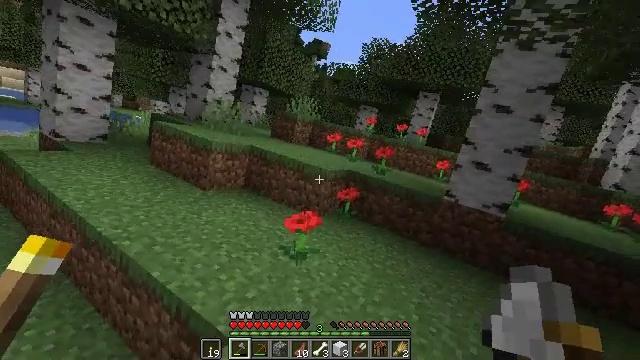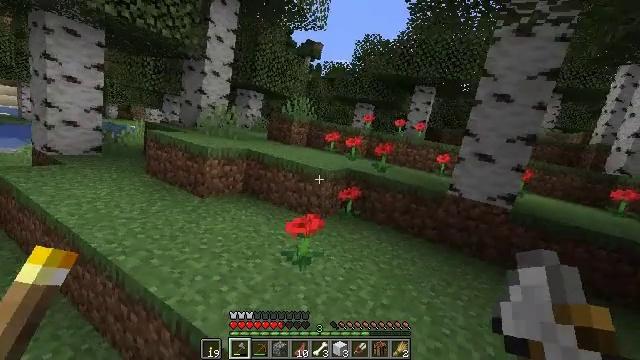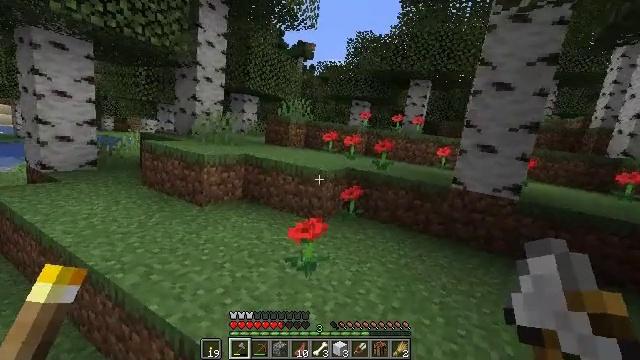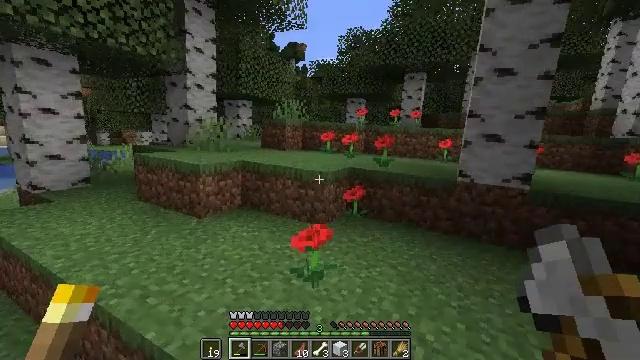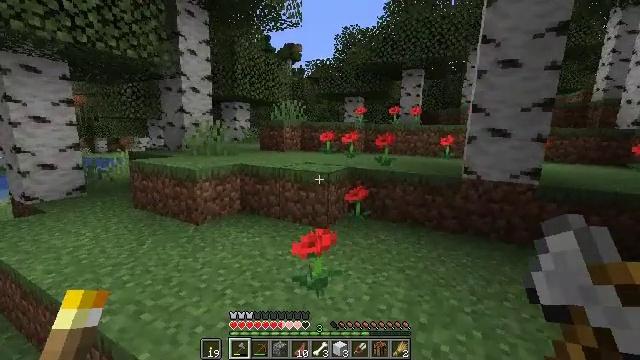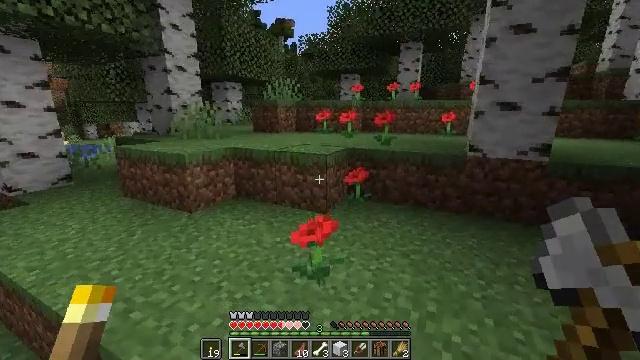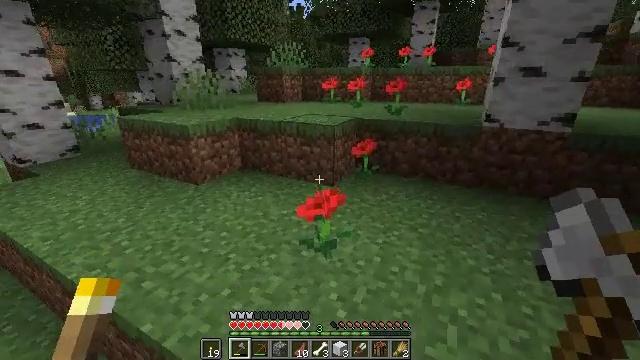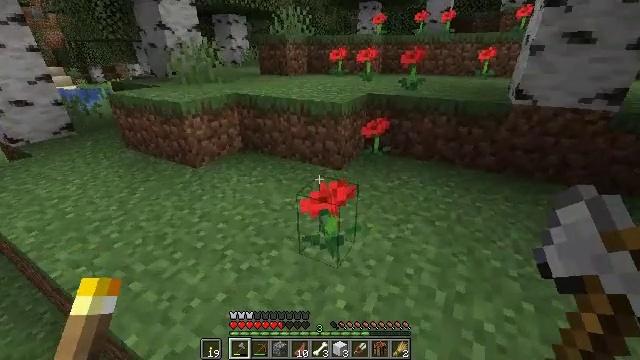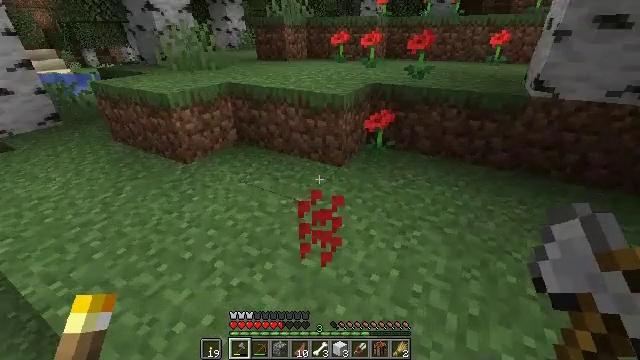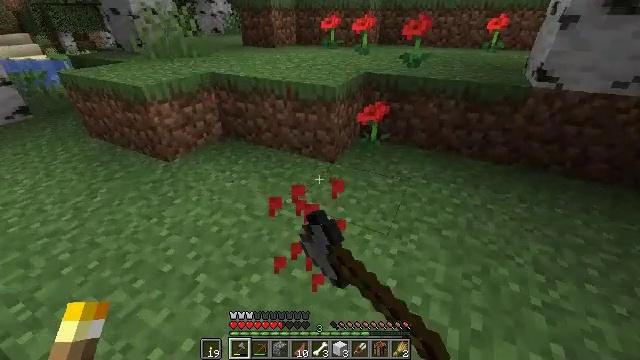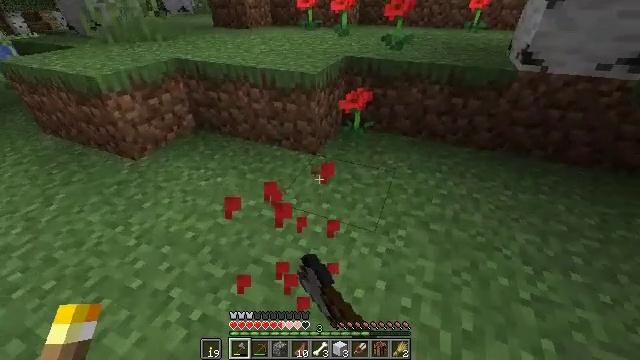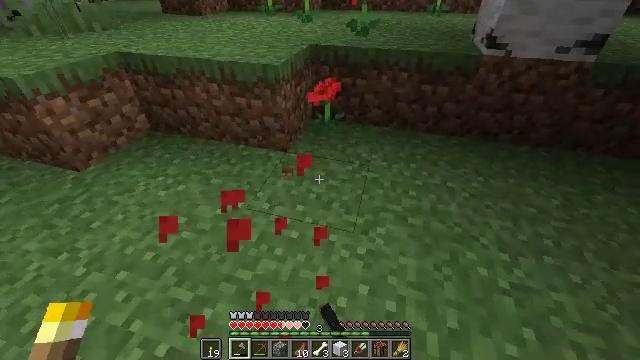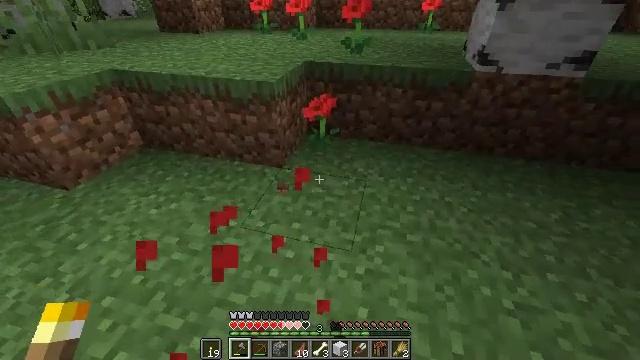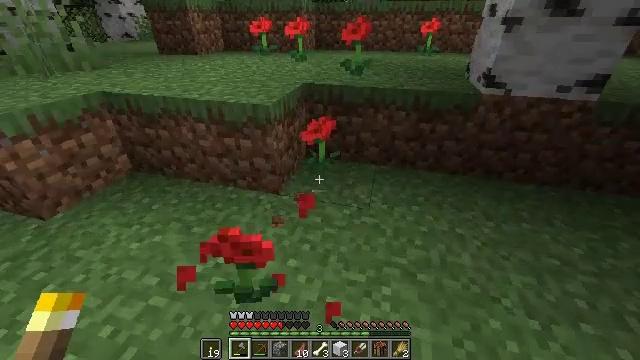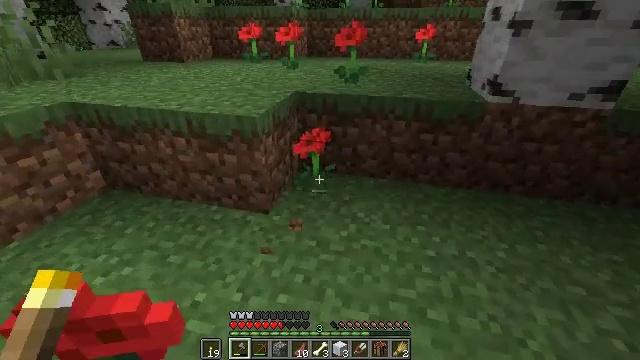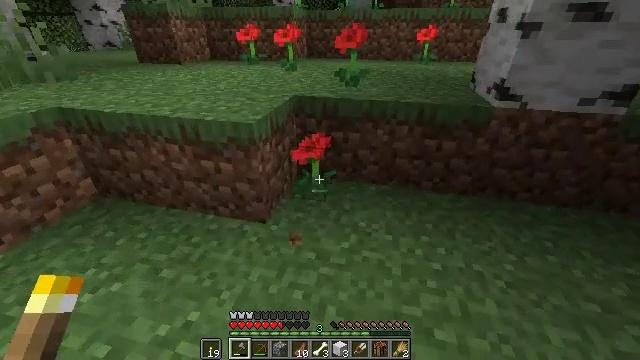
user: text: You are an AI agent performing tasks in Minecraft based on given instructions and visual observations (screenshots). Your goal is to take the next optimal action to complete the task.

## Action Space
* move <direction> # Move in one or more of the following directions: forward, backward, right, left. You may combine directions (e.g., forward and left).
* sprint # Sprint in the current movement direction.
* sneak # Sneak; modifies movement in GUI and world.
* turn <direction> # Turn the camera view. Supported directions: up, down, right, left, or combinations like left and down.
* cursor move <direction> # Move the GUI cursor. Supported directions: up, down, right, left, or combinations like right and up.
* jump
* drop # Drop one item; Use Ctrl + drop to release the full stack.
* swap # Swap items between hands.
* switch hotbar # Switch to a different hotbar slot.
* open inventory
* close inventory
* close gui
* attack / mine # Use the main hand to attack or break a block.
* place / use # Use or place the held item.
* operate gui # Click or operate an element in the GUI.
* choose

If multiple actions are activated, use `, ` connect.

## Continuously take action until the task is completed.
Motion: motion action
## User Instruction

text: Collect the poppy by clicking on it.
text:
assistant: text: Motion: move forward
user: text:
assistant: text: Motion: move forward
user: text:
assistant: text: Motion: move forward
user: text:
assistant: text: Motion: move forward
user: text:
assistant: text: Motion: move forward, turn down
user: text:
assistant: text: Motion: move forward, turn left and down
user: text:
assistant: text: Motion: move forward, turn left and down
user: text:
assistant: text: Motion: move forward, turn down, attack / mine
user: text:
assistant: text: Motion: move forward, turn right and down, attack / mine
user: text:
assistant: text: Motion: move forward, turn right and down, attack / mine
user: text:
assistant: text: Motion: move forward, turn right and down
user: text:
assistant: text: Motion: move forward, turn right and up
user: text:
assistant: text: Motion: move forward, turn up
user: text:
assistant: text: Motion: move forward, turn right and up
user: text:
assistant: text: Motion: move forward
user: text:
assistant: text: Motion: move forward, attack / mine
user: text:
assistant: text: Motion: move forward, attack / mine
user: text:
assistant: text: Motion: move forward, attack / mine
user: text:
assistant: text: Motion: move forward
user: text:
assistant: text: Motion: move forward
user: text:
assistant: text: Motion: move forward
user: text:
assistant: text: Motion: move forward
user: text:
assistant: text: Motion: move forward
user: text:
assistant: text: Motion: move forward, turn left and up, jump
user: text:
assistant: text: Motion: move forward, turn left, jump
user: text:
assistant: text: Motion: move forward, turn left and down, jump
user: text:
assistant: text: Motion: move forward, turn left
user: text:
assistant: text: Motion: move forward, attack / mine
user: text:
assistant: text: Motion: move forward, attack / mine
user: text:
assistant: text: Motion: move forward, turn down, attack / mine